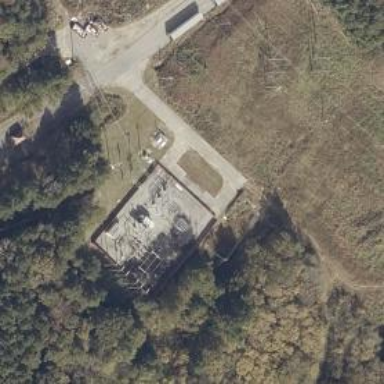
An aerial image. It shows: Distribution power substation secured by fence.